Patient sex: M
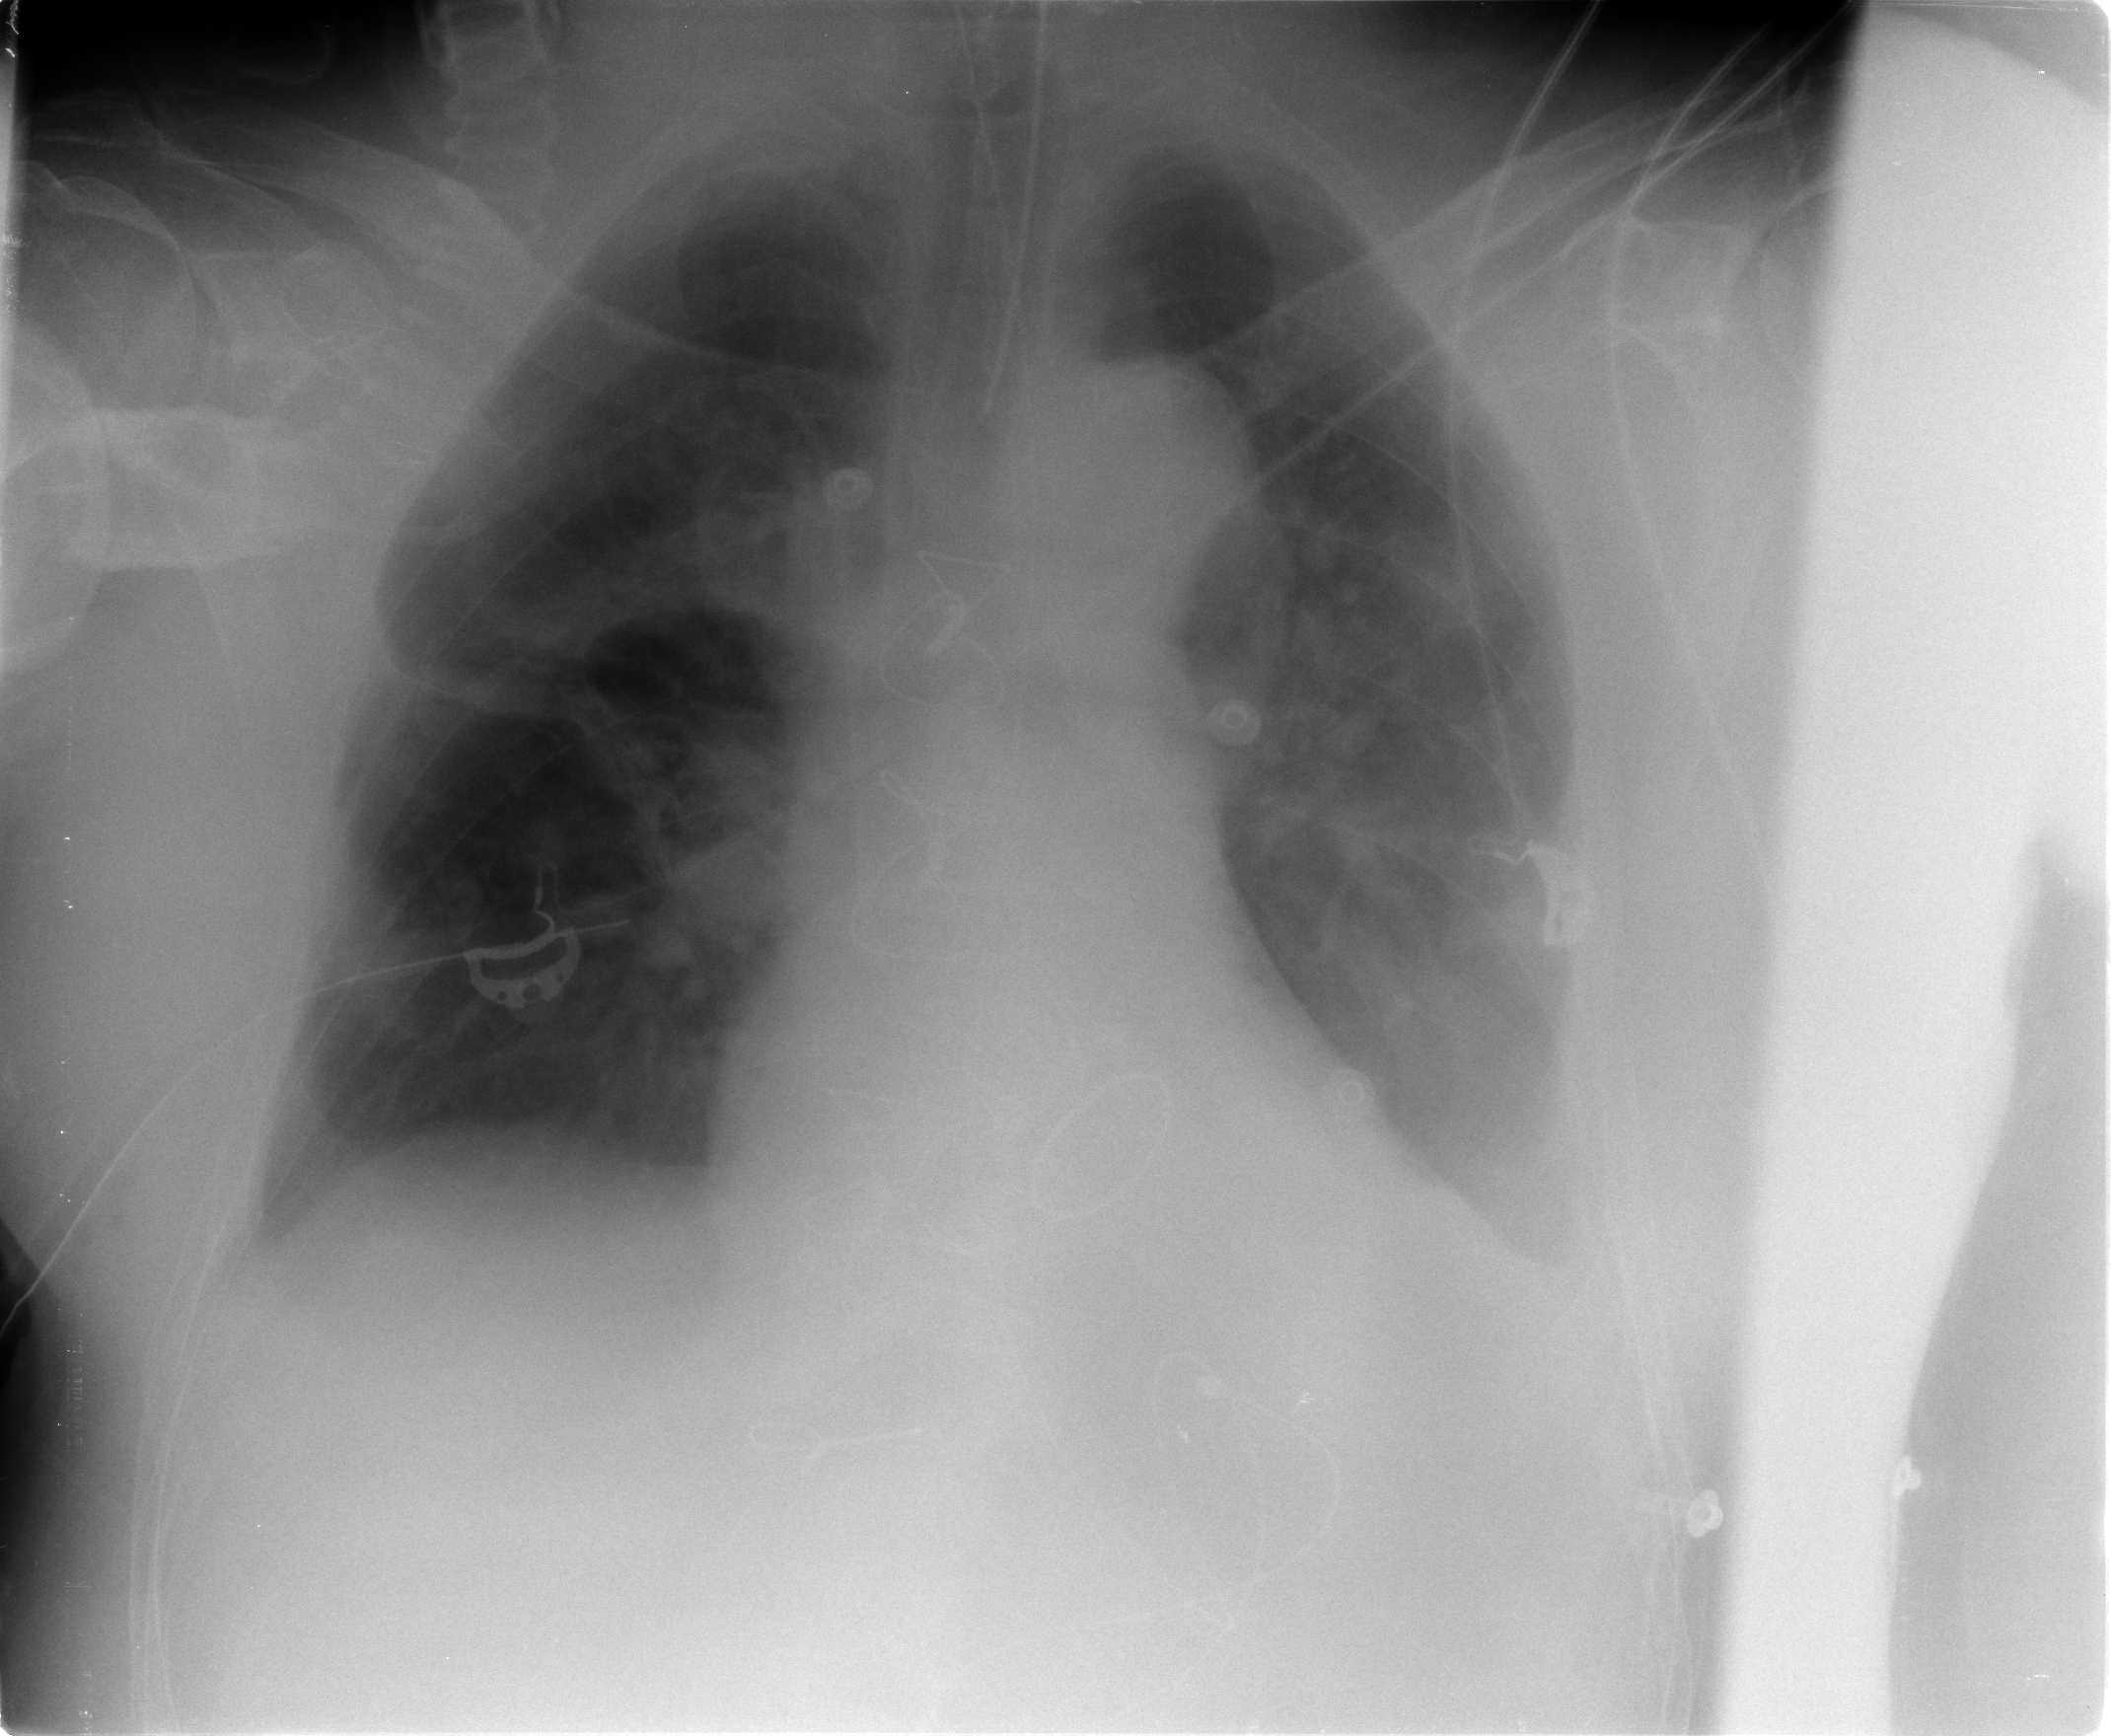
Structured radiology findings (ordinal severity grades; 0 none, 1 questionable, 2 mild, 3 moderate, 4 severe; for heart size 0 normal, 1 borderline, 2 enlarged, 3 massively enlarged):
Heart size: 1
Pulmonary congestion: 2
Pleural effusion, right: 0
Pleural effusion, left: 2
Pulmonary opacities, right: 2
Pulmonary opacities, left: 1
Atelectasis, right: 2
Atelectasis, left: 2